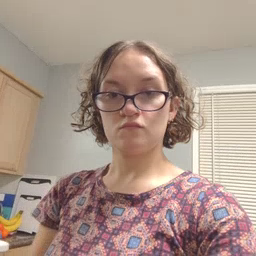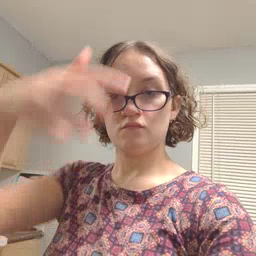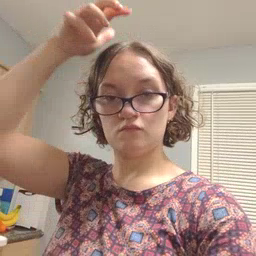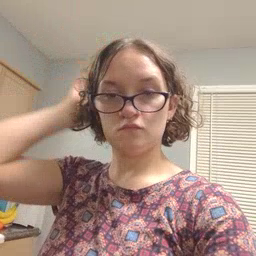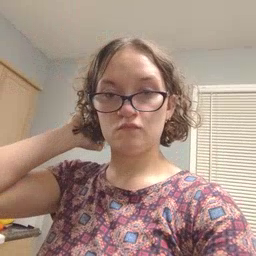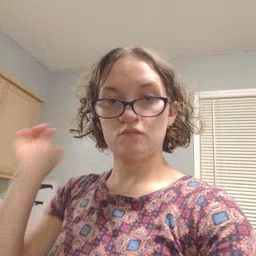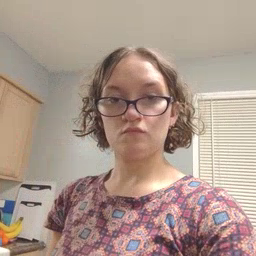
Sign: lion